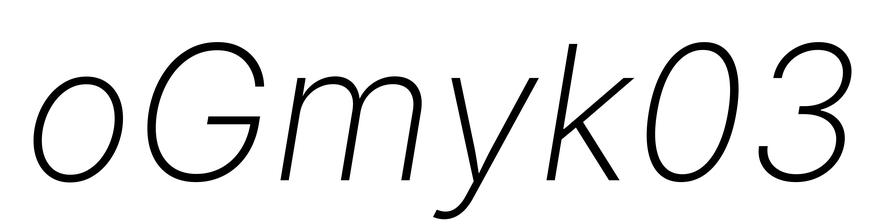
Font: Inter-Italic_ExtraLight_Italic